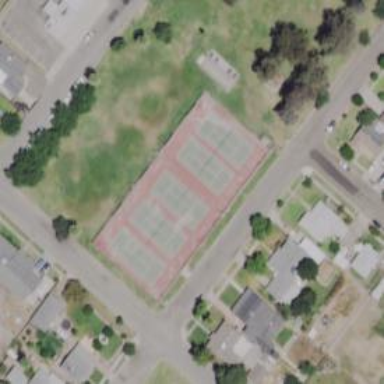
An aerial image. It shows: Tennis court on pitch designated for leisure land.